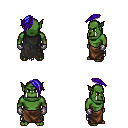
a pixel art fantasy rpg character, male body template, orc, green skin, black tattered cape, robe skirt, blue long mohawk hairstyle, metal gloves, four views (front, back, left, right), 2x2 character sprite sheet, small pixel art, hard edges, no anti-aliasing